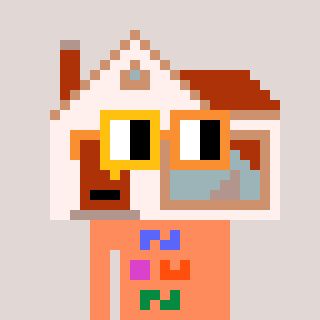
a pixel art character with square yellow and orange glasses, a house-shaped head and a peachy-colored body on a warm background